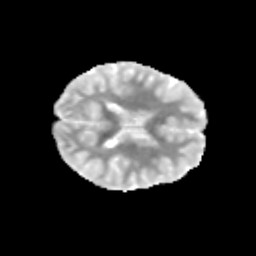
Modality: MD
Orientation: axial
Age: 9
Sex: female
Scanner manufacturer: siemens
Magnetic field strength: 3 T
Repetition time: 3.8 s
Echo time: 0.07 s